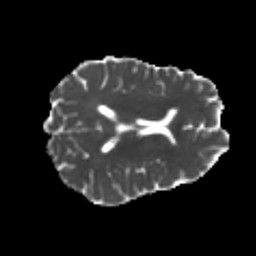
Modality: MD
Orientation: axial
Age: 22
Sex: female
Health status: healthy
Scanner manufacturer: philips
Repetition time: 7.386 s
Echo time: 0.08599 s